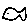
Label: fish